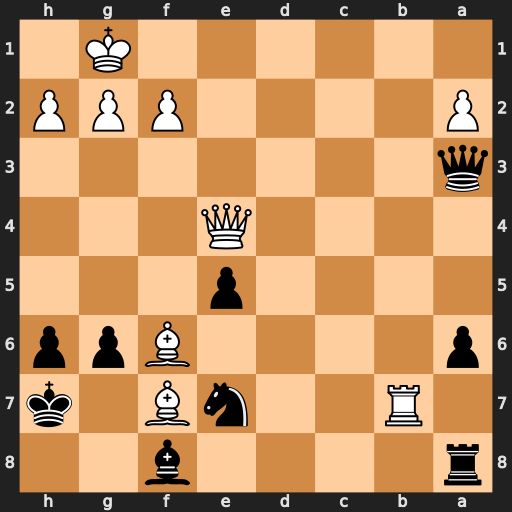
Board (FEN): r4b2/1R2nB1k/p4Bpp/4p3/4Q3/q7/P4PPP/6K1
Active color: b
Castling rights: -
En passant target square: -
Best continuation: Qc1+ Qe1 Qxe1#